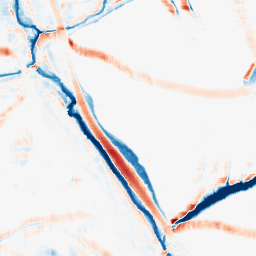
Category: morphological
Decomposition family: morphological_square
Decomposition parameters: operation: average
size: 15
Upsampling method: quartic
Upsampling parameters: scale: 2
Upsampling scale: 2